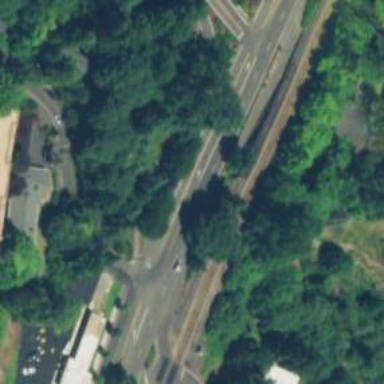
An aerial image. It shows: Primary highway.